Interaction volume radius: 5 \u00c5
Interaction volume height: 30 \u00c5
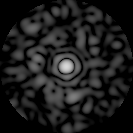
Disorder parameter: 0.8557